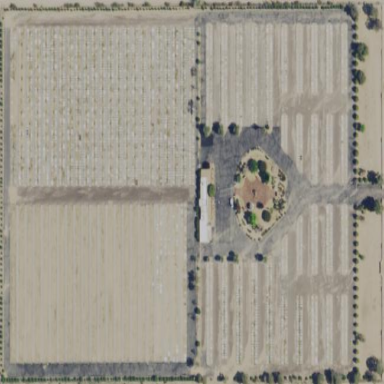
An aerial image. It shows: Graveyard.